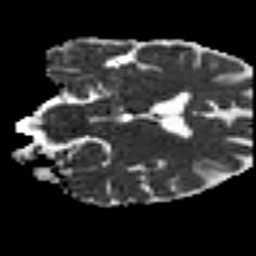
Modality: MD
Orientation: coronal
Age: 43
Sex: male
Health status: ill
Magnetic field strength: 3 T
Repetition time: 9 s
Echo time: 0.093 s